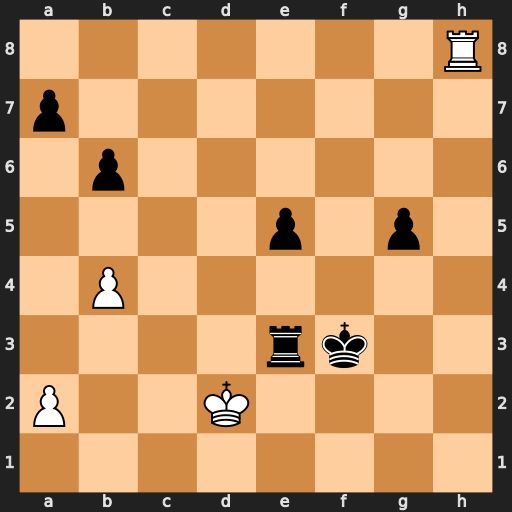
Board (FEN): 7R/p7/1p6/4p1p1/1P6/4rk2/P2K4/8
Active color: w
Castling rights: -
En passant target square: -
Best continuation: Rh3+ Kf4 Rxe3